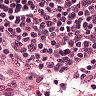
Metastatic tissue present: no